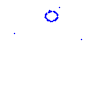
Particle: proton